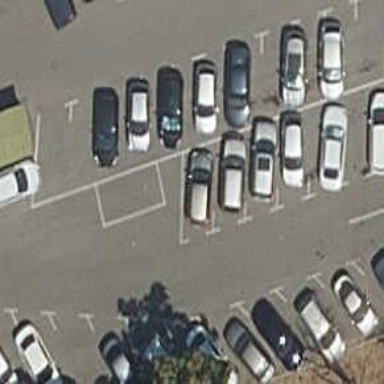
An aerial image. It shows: Parking aisle designated as service road.